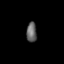
Tissue: lung
Cell type: Epithelial cells
Senescence score: 0.1487
Nuclear area (px): 200
Mean DAPI intensity: 99.505